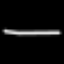
Label: line